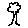
Label: tree